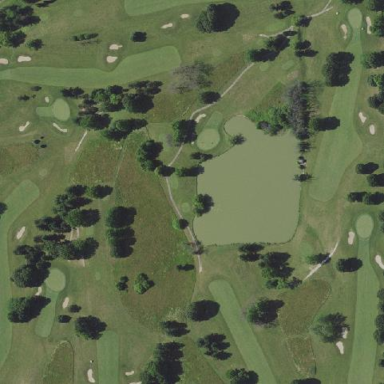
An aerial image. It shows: Golf course.